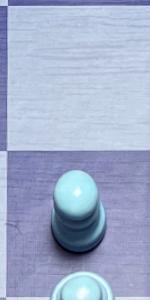
Label: Pawn_White